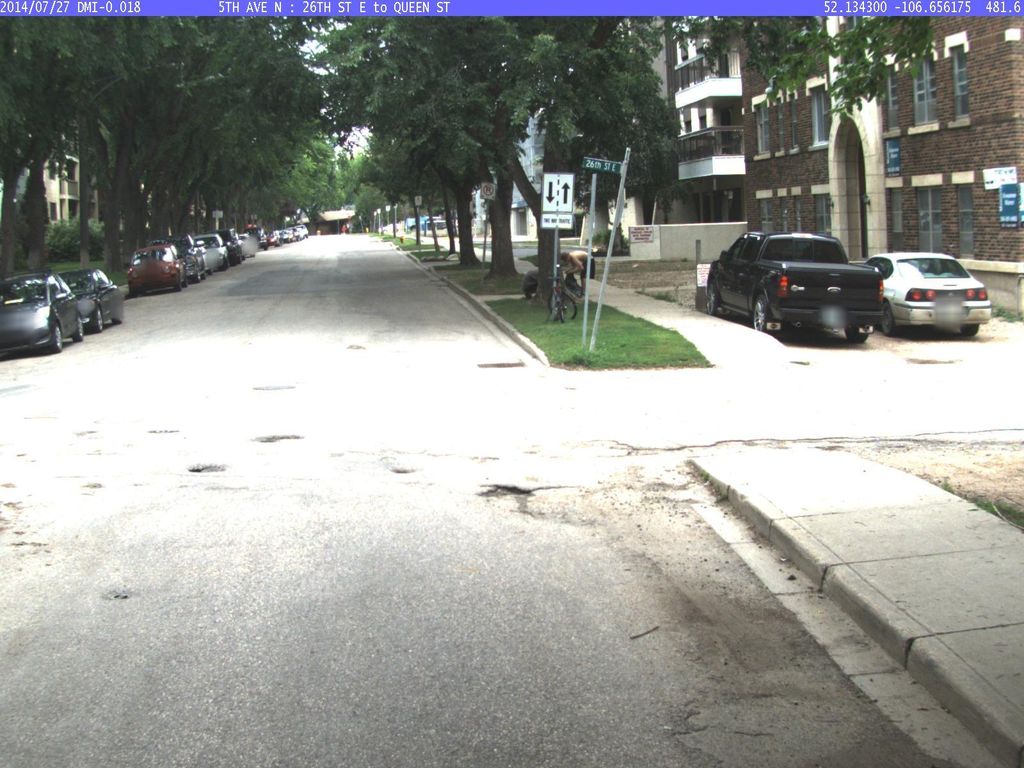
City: saskatoon